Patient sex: M
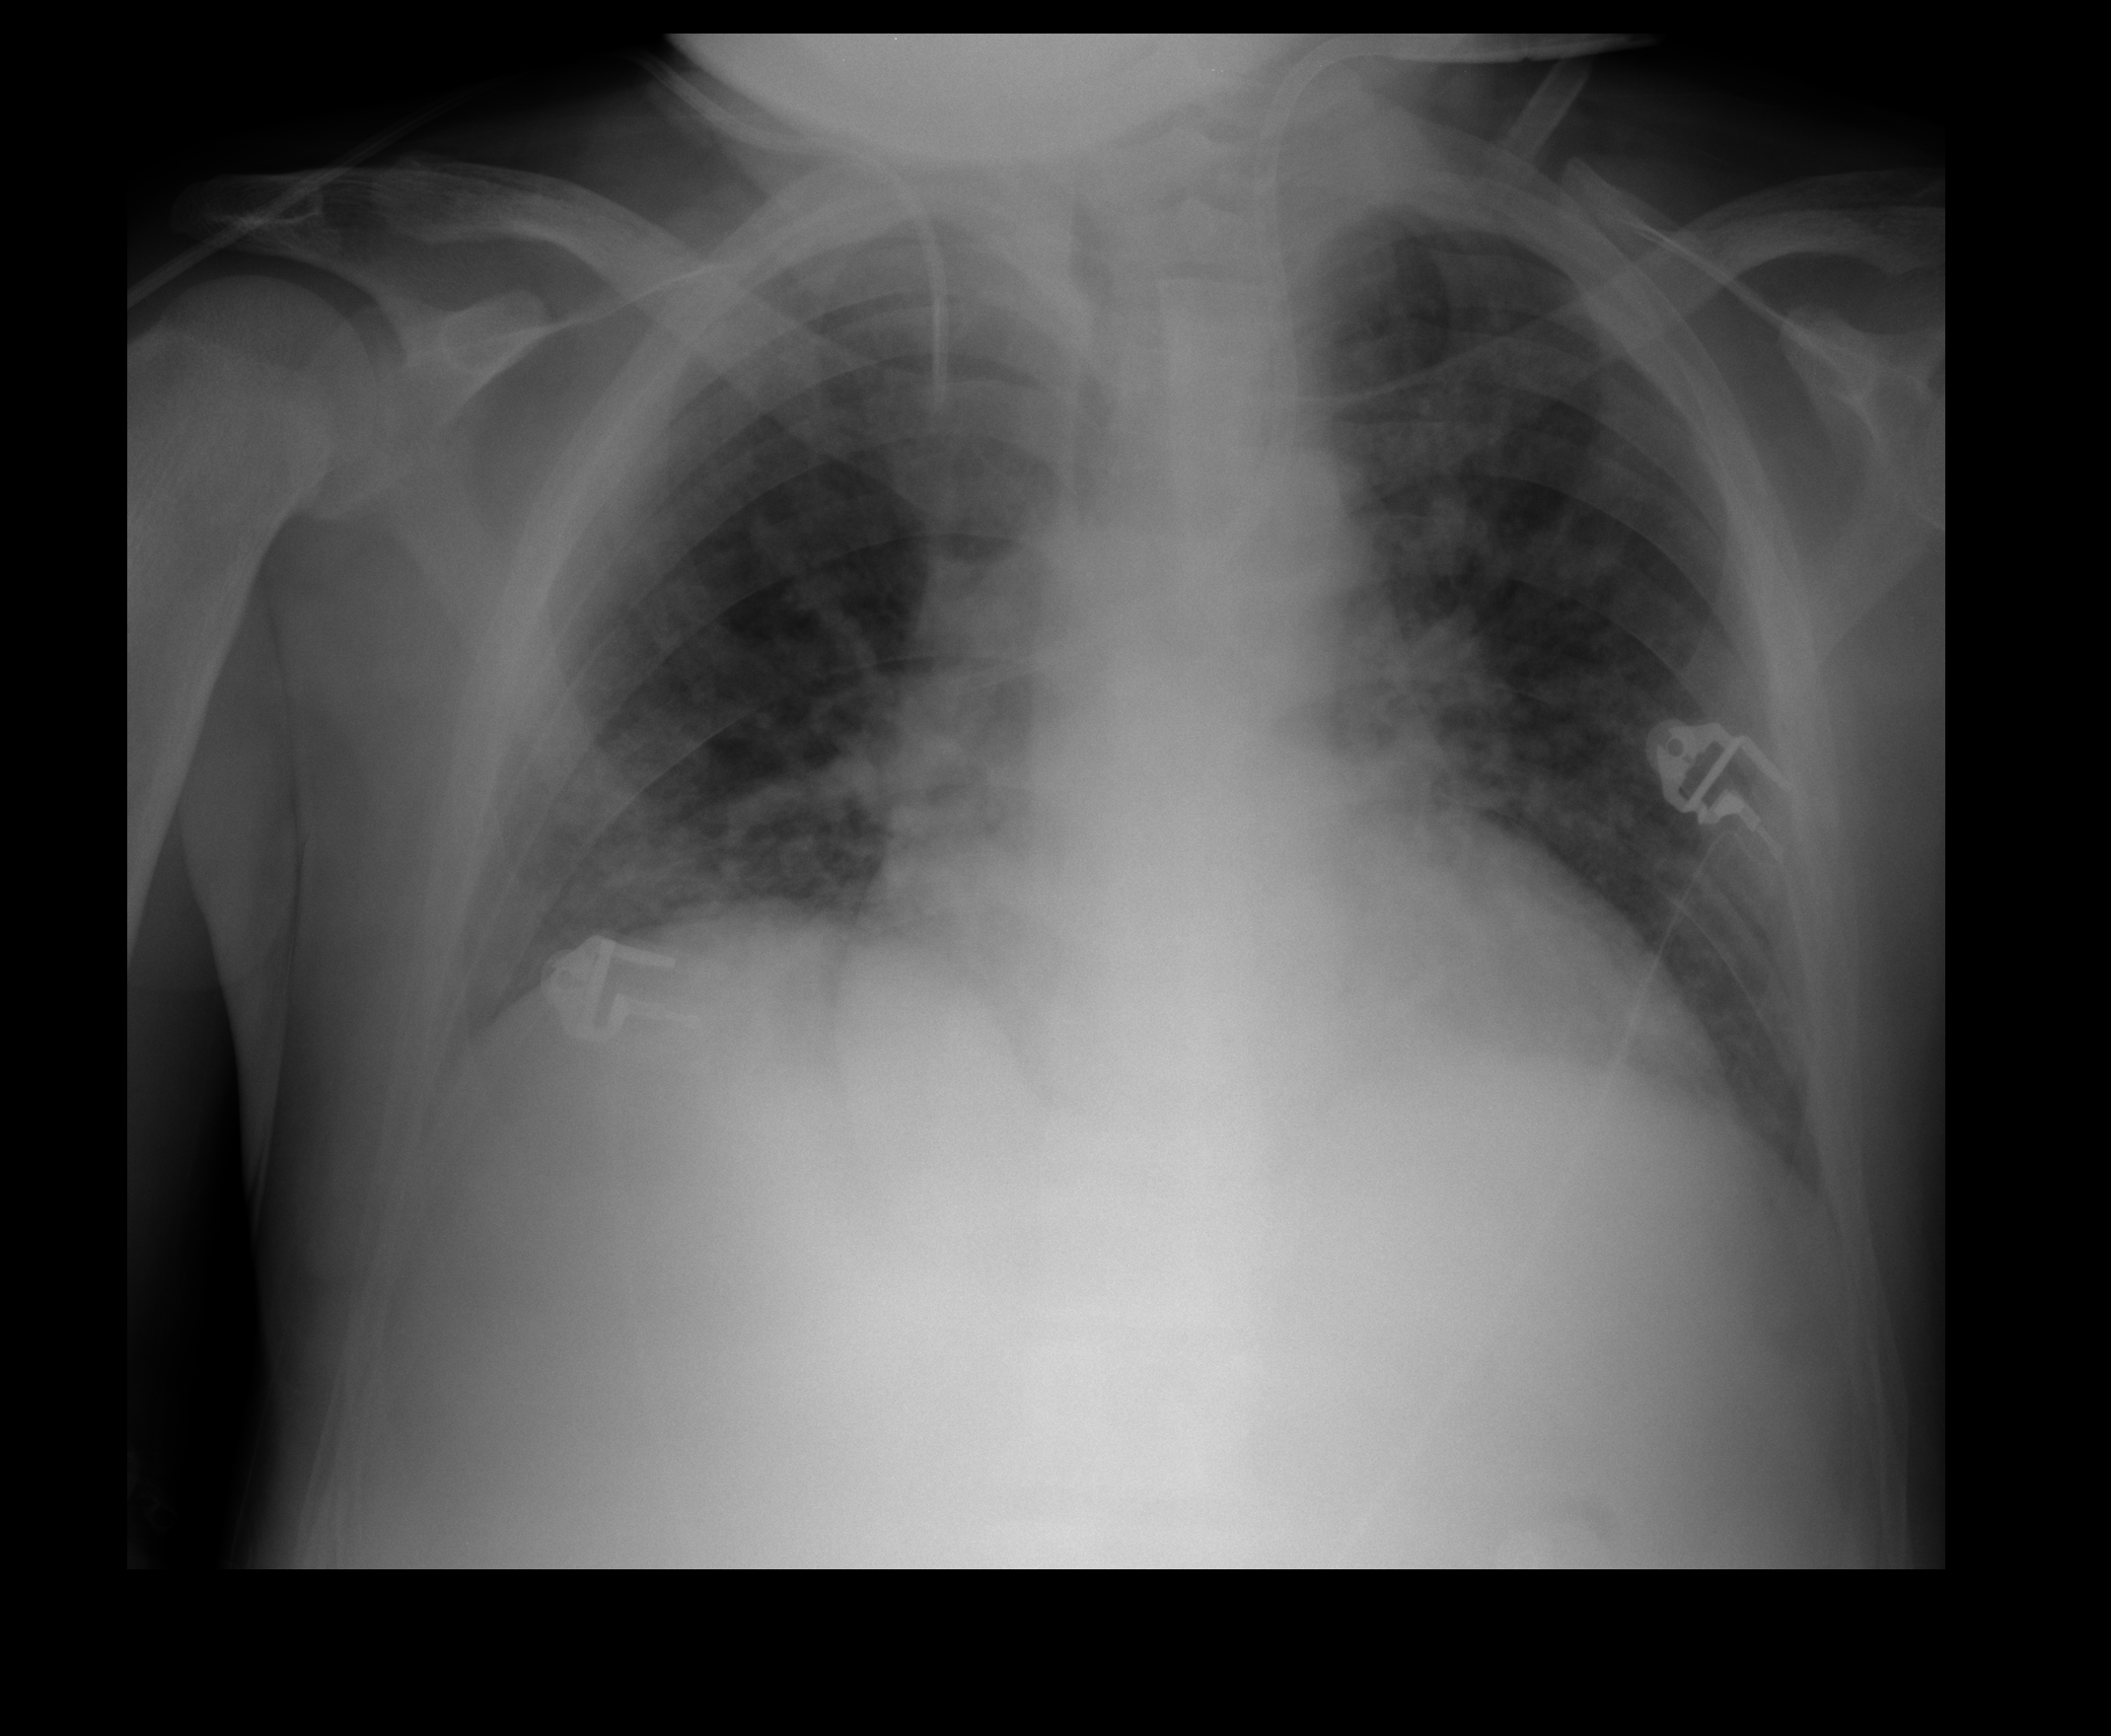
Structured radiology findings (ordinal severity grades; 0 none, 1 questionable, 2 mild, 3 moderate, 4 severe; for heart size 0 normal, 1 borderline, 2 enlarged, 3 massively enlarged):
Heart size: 1
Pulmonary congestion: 1
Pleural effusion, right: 1
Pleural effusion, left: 1
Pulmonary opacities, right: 1
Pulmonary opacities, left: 1
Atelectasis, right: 1
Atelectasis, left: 1